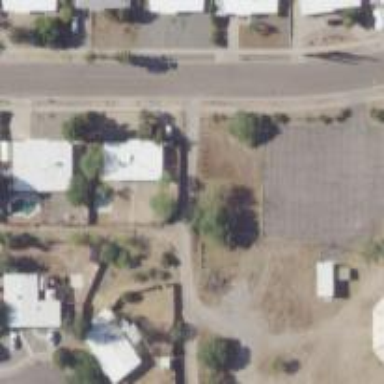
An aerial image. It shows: Alley classified as service road.